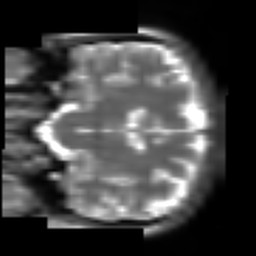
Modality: T2w
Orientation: coronal